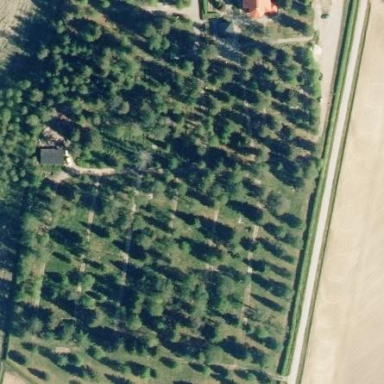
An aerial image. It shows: Cemetery.